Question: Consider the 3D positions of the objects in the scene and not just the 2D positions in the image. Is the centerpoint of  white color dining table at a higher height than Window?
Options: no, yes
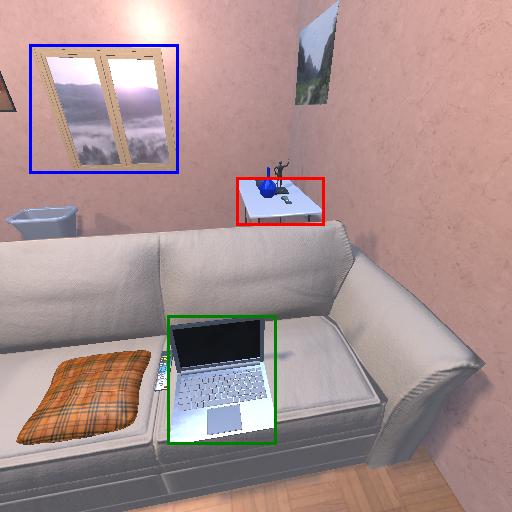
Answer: no